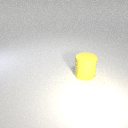
large yellow rubber cylinder